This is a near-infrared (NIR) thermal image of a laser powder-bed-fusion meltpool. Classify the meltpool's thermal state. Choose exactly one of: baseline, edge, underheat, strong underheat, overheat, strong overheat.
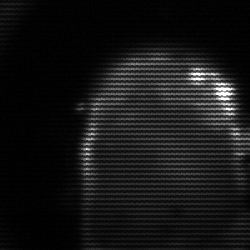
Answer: baseline